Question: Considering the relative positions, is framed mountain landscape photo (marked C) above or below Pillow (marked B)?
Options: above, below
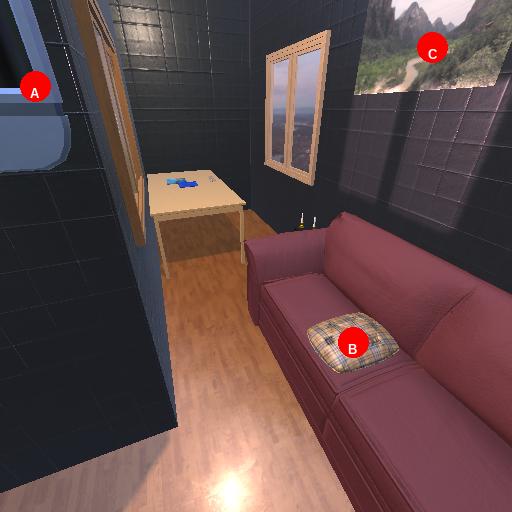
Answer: above